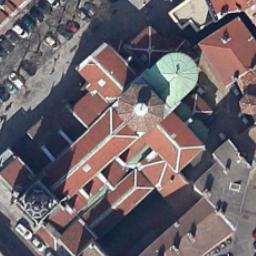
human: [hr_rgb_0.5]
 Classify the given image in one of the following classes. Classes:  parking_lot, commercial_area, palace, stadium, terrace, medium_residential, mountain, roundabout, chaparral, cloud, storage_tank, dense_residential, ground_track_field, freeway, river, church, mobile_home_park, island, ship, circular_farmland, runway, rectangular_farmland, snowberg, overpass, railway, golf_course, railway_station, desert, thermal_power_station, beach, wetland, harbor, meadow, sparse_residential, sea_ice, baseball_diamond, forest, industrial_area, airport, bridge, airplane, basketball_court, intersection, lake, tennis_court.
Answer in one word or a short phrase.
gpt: church